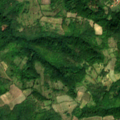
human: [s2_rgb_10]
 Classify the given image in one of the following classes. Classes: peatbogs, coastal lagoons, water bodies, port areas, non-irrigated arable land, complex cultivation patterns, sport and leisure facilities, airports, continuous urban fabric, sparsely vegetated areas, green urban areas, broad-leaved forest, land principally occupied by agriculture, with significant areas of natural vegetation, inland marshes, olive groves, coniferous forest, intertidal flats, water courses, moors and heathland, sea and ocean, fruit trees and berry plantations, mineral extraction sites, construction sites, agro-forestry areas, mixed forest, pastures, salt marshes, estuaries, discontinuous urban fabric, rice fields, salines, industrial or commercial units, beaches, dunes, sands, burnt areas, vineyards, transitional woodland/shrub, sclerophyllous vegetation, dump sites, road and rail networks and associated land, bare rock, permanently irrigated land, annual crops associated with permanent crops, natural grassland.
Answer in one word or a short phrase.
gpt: land principally occupied by agriculture, with significant areas of natural vegetation, broad-leaved forest